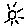
Label: sun